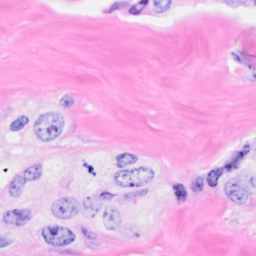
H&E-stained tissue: Breast